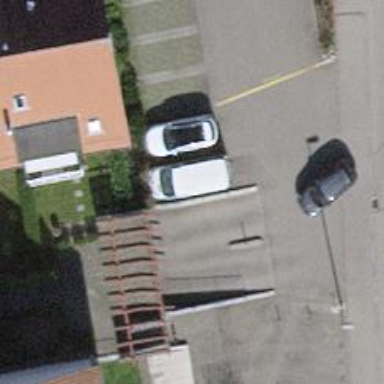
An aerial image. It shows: Parking area.